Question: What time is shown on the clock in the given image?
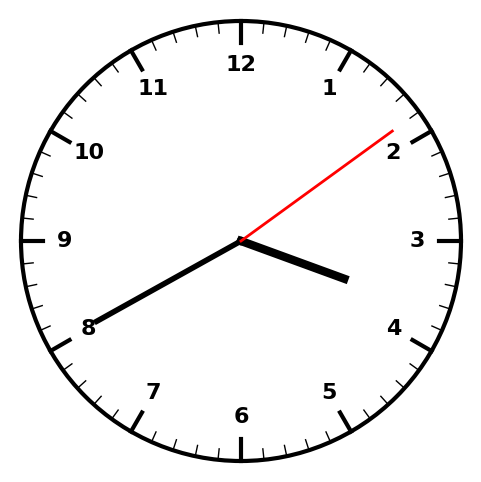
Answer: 03:40:09